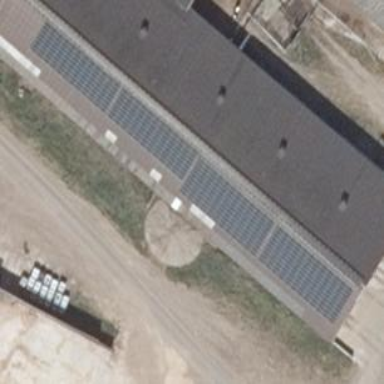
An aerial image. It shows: Small solar photovoltaic panel generator is producing electricity.